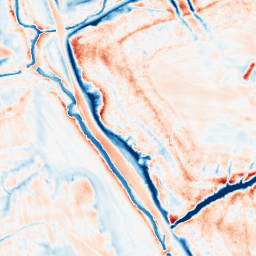
Category: trend_removal
Decomposition family: local_polynomial
Decomposition parameters: window_size: 21
degree: 2
Upsampling method: cubic_catmull_rom
Upsampling parameters: scale: 8
Upsampling scale: 8